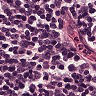
Metastatic tissue present: no